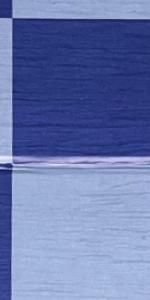
Label: Empty